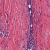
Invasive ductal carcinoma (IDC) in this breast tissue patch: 0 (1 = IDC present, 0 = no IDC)